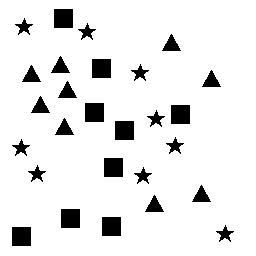
Squares: 9
Triangles: 9
Stars: 9
Total shapes: 27